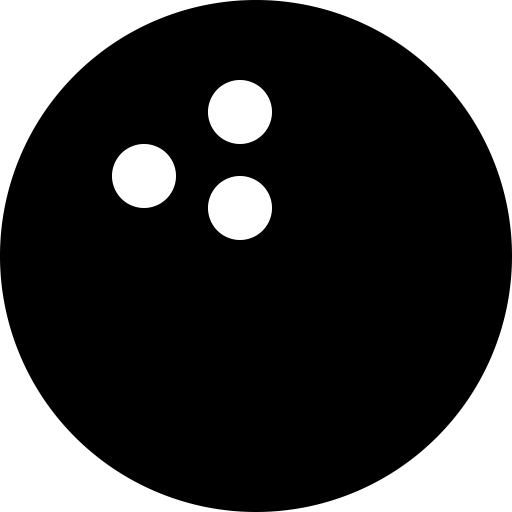
Tags: icon, FontAwesome, fa-icon, solid, bowling, ball